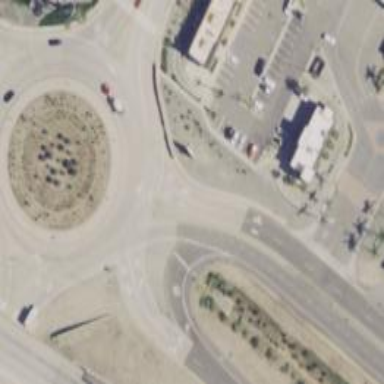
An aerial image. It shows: Secondary road around roundabout.